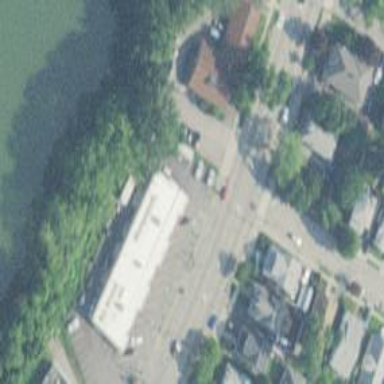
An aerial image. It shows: Supermarket.